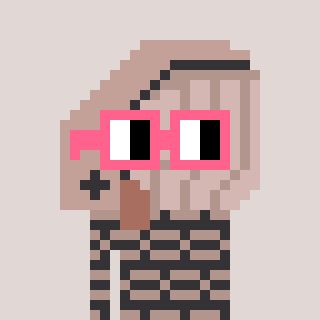
a pixel art character with square pink glasses, a whale-shaped head and a grayscale-colored body on a warm background